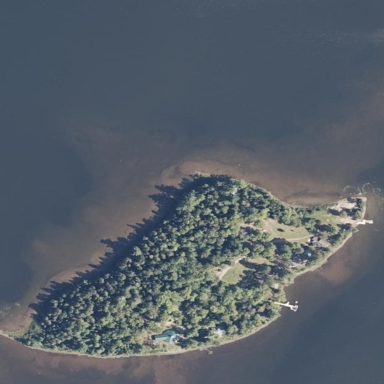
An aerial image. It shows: Island.